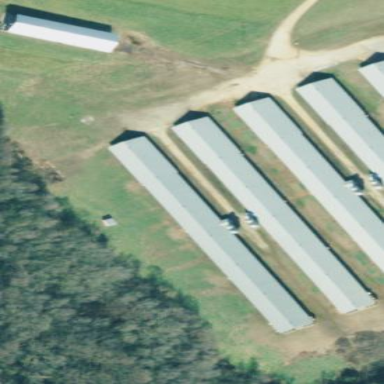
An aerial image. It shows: Poultry house.